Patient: sex F, age 56
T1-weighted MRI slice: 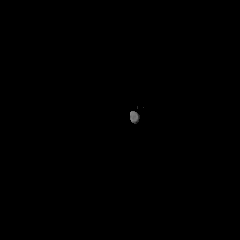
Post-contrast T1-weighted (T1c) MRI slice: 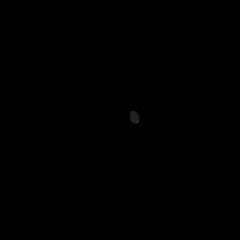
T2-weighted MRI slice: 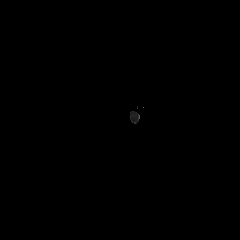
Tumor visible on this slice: no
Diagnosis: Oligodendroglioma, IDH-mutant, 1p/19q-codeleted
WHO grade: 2